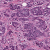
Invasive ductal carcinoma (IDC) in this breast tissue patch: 1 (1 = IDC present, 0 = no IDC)